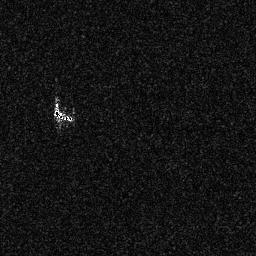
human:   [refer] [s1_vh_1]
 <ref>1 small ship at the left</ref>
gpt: <box>[[20, 41, 28, 47, 0]]</box>